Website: lowes
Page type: review-order
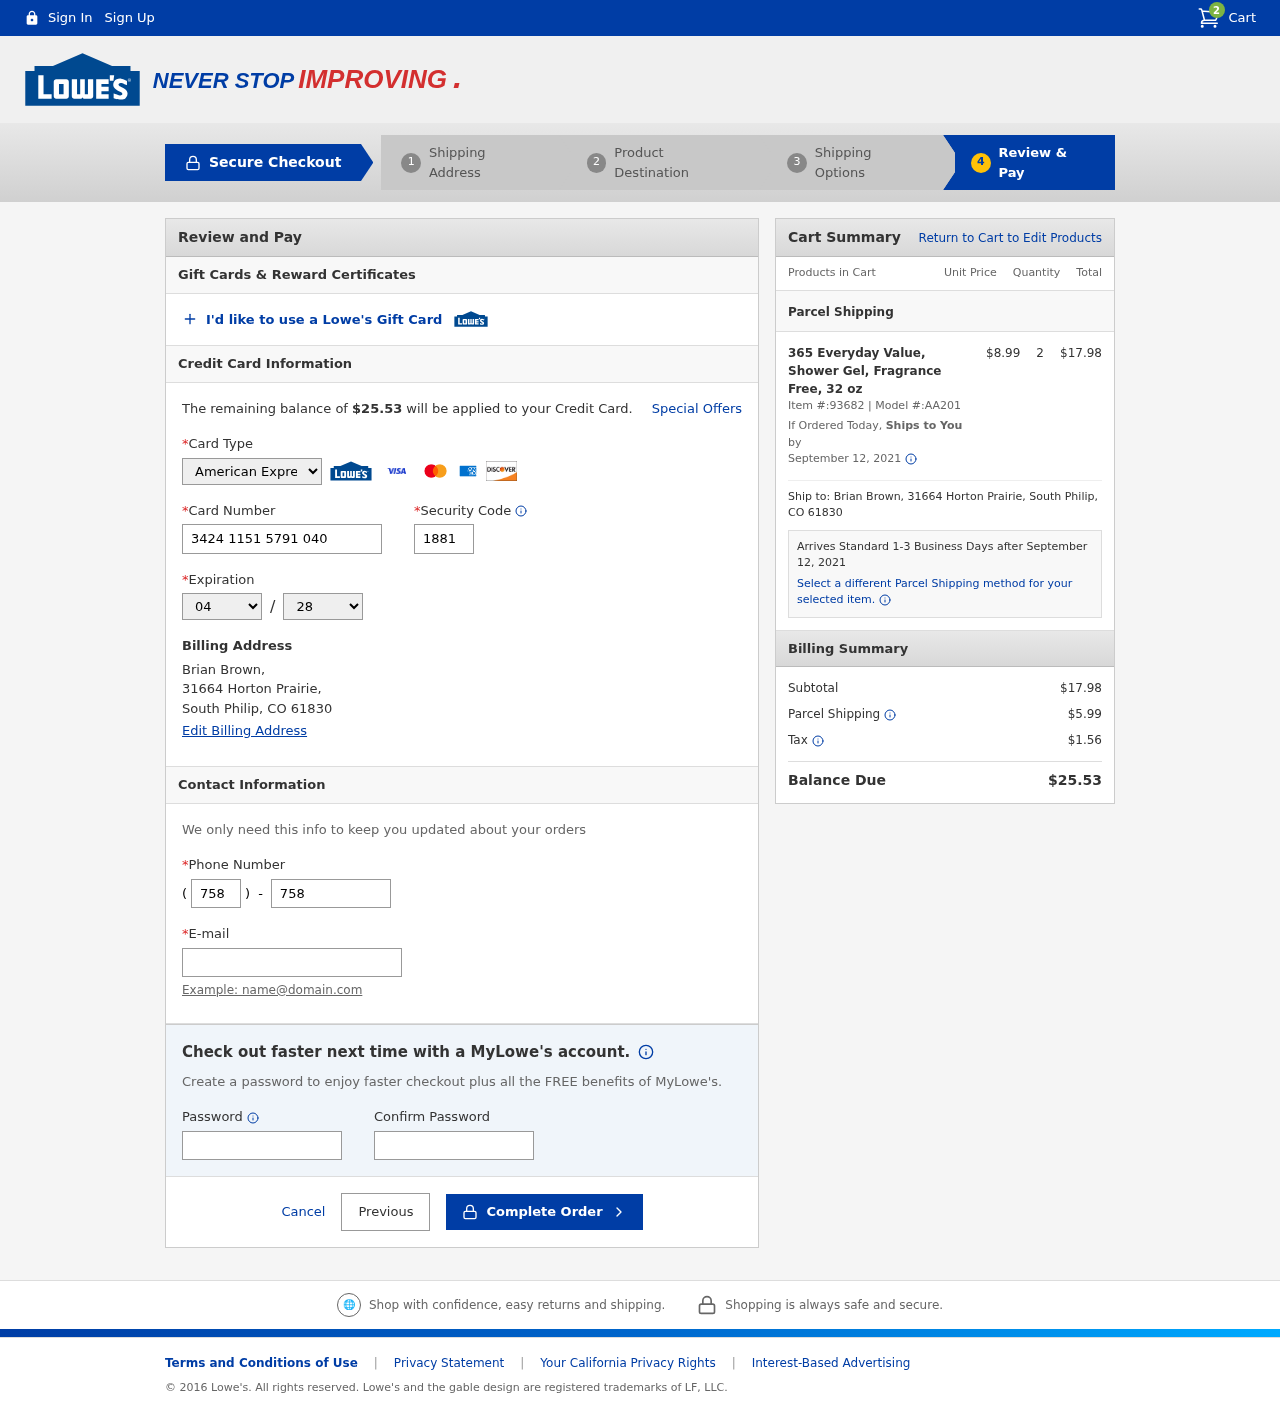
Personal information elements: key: PII_CARD_CVV
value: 1881
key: PII_CARD_EXPIRY_MONTH
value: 04
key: PII_CARD_EXPIRY_YEAR
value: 28
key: PII_CARD_NUMBER
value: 3424 1151 5791 040
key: PII_CARD_TYPE
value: American Express
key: PII_CITY
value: South Philip
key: PII_EMAIL
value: brianbrown@gmail.com
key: PII_FULLNAME
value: Brian Brown,
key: PII_PHONE
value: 7585299553
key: PII_PHONE_AREA
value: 758
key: PII_POSTCODE
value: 61830
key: PII_STATE_ABBR
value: CO
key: PII_STREET
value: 31664 Horton Prairie
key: PII_STREET
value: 31664 Horton Prairie,
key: PII_FULLNAME2
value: Brian Brown
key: PII_POSTCODE_FULL
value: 61830
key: PII_CITY_STATE
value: South Philip, CO
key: PII_CITY_STATE_ZIP
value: South Philip, CO 61830
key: PII_POSTCODE_NUMERIC
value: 61830
Product elements: key: PRODUCT1_NAME
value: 365 Everyday Value, Shower Gel, Fragrance Free, 32 oz
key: PRODUCT1_PRICE
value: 8.99
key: PRODUCT1_QUANTITY
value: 2
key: PRODUCT1_ITEM_NUMBER
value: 93682
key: PRODUCT1_MODEL_NUMBER
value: AA201
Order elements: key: ORDER_NUM_ITEMS
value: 2
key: ORDER_TOTAL
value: $25.53
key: ORDER_SHIPPING_DATE
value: September 12, 2021
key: ORDER_SUBTOTAL
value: $17.98
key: ORDER_SHIPPING_DATE2
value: September 12, 2021
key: ORDER_SUBTOTAL2
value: $17.98
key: ORDER_SHIPPING_COST
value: $5.99
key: ORDER_TAX
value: $1.56